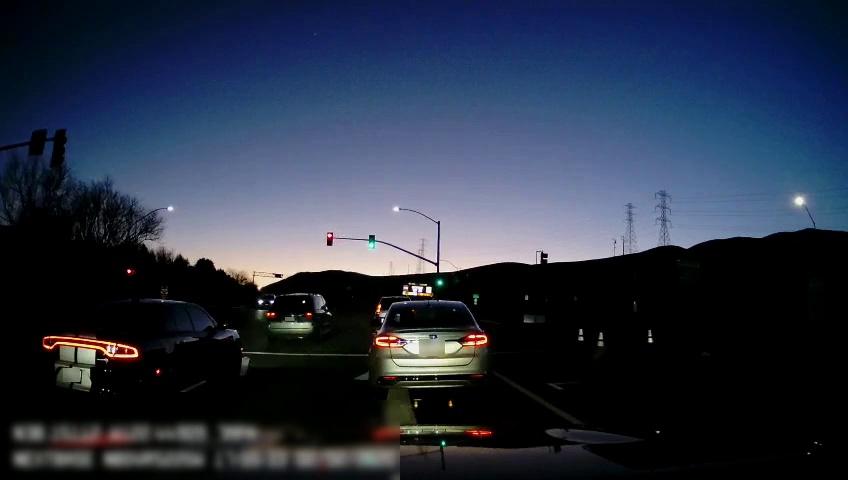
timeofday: Dusk/Dawn/Twilight
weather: Other
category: Drivable Space
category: Vehicles | SUV
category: Vehicles | Car
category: Vehicles | SUV
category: Vehicles | Car
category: Vehicles | Car
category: Lanes | Alternate Lane
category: Traffic | Lights
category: Traffic | Lights
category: Traffic | Lights
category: Traffic | Lights
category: Traffic | Lights